Question: I'm trying to build a widget that renders a dynamically generated 'Path' in a 'Canvas', and also have a dot following that path using a 'PathAnimator'. The problem is that although the dot moves in a circle as expected, the rendered path shows a weird discontinuity where it jumps to (0,0).
Screenshot of the path glitch, and the most relevant code snippets

Have I missed something, or is there a bug here?
Additional notes/clarifications:
* I'm using Qt 5.5.1 (via PyQt5)
* The end goal here isn't to just create a circular path. However, I'm trying to make sure the basic technique works correctly first, hence the circular path
Here's the full code:
'''
import QtQuick 2.3
Rectangle {
id: base
property real radiusMax : 200
property real padding : 50
property int duration: 15000
property int numPoints : 12
//property list<point> points
width: (radiusMax + padding) * 2
height: (radiusMax + padding) * 2
color: "white"
/* The path that everything follows */
Path {
id: myPath
// To be dynamically generated...
//PathCurve { x: base.radiusMax; y: base.radiusMax }
}
Instantiator {
id: pathPoints
model: base.numPoints
property real angle : (Math.PI / 180) * (360 / base.numPoints)
//property real angle : 0.5235987755982988
property real radius : base.radiusMax
property point midpoint : Qt.point(base.radiusMax, base.radiusMax)
onAngleChanged: console.log("angle = %1".arg(angle))
delegate : PathCurve {
x: pathPoints.midpoint.x + pathPoints.radius * Math.cos(pathPoints.angle * index)
y: pathPoints.midpoint.y + pathPoints.radius * Math.sin(pathPoints.angle * index)
}
onObjectAdded: {
console.log("Point %1 = (%3, %4) <-- (%2)".arg(index).arg(index * pathPoints.angle).arg(object.x).arg(object.y))
/* Update the list */
if (index == base.numPoints - 1) {
var items = []
for (var i = 0; i < base.numPoints; i++) {
var obj = pathPoints.objectAt(i)
console.log("=> adding %1 = (%2, %3)".arg(i).arg(obj.x).arg(obj.y))
//if ((obj != null) || !(obj.x == 0 && obj.y == 0))
items.push(obj)
}
myPath.pathElements = items
}
}
}
/* Canvas: Used to render the path */
Canvas {
anchors.centerIn: parent
width: base.radiusMax * 2
height: base.radiusMax * 2
contextType: "2d"
onPaint: {
console.log("paint")
context.clearRect(0, 0, width, height)
context.strokeStyle = Qt.rgba(.4,.6,.8);
context.path = myPath;
context.closePath();
context.stroke();
}
//}
/* Dot that the participant is supposed to follow */
Rectangle {
id: targetDot
// Start position - top-left of the canvas
x: base.radiusMax
y: base.radiusMax
width: 20
height: 20
radius: 10
color: "lightblue"
PathAnimation {
id: pathAnim
running: true
loops: Animation.Infinite
duration: base.duration
target: targetDot
orientation: PathAnimation.RightFirst
anchorPoint: Qt.point(targetDot.width/2, targetDot.height/2)
path: myPath
}
}
}
'''
}
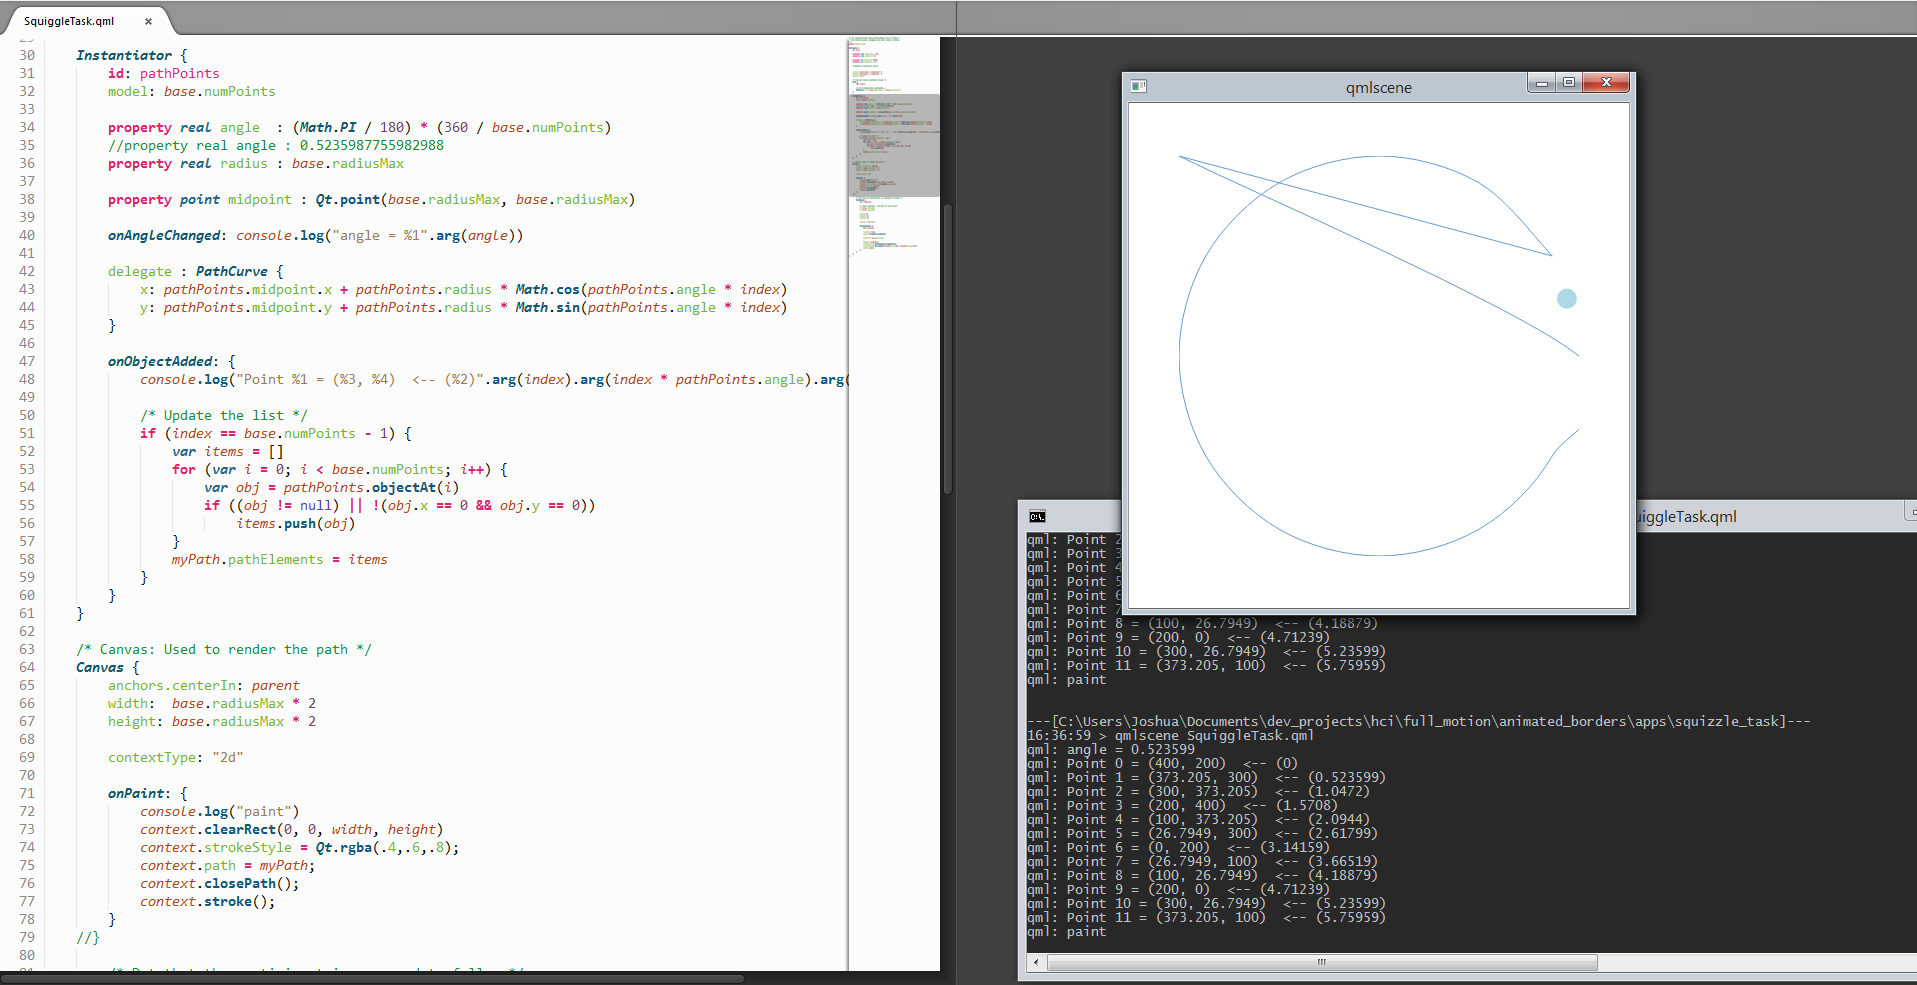
Answer: It jumps to (0, 0) because the default <URL>. To draw the circular path, you need to assign the start point when path is generated. For example, use the first path point as start point:
'''
Instantiator {
id: pathPoints
//....
onObjectAdded: {
if (index == base.numPoints - 1) {
var items = []
for (var i = 0; i < base.numPoints; i++) {
var obj = pathPoints.objectAt(i)
items.push(obj)
}
myPath.pathElements = items
myPath.startX = items[0].x //assign start point
myPath.startY = items[0].y //assign start point
}
}
}
'''